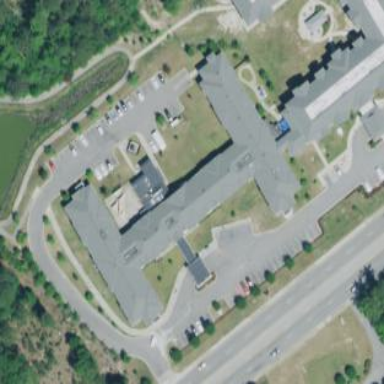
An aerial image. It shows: Nursing home building.